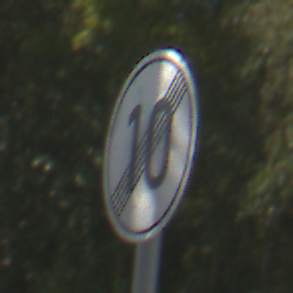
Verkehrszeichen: EndeGeschwindigkeit10
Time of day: Midday
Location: Outdoor (Nature)
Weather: Clear
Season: Summer
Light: Natural